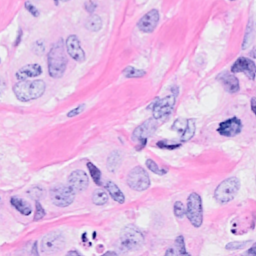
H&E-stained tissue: Breast